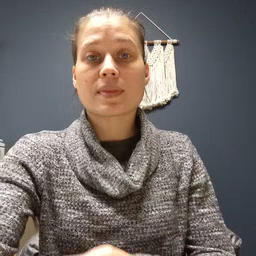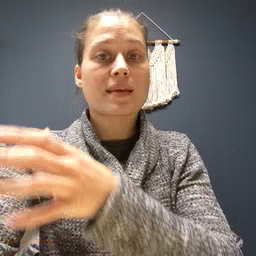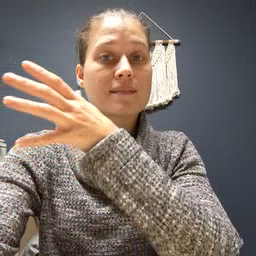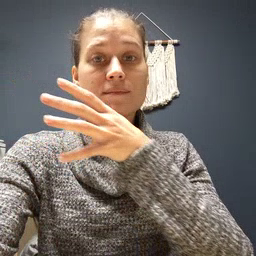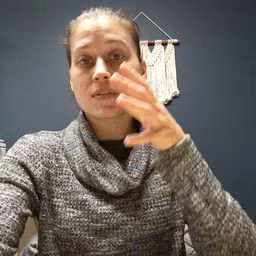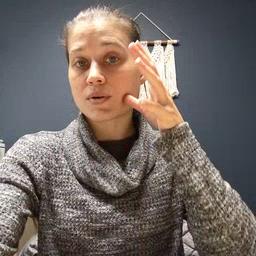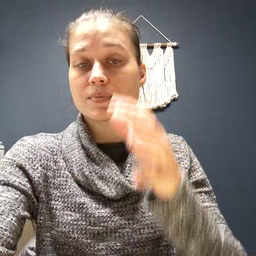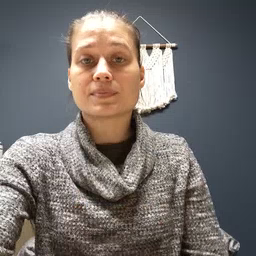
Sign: farm